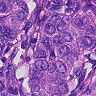
Metastatic tissue present: yes